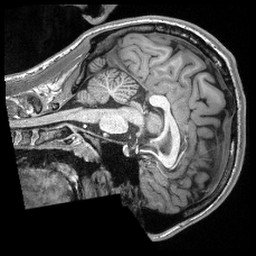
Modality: T1w
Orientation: sagittal
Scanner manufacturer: siemens
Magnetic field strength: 3 T
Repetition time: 2.3 s
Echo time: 0.00308 s